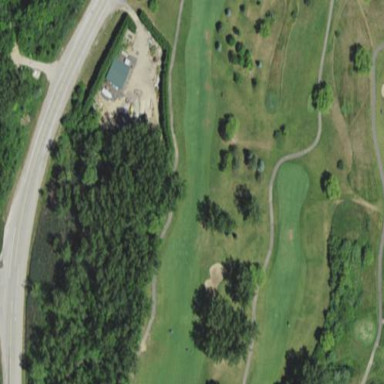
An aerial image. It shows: Golf fairway surrounded by grass in golf sport setting.